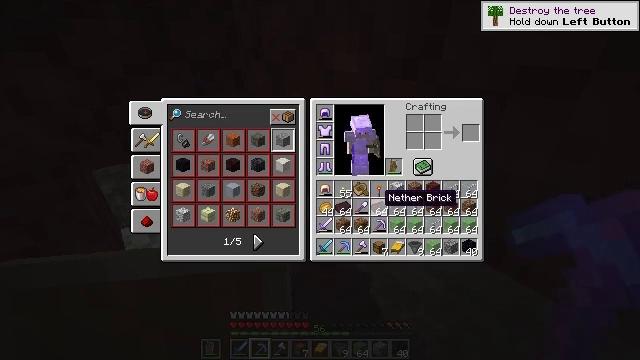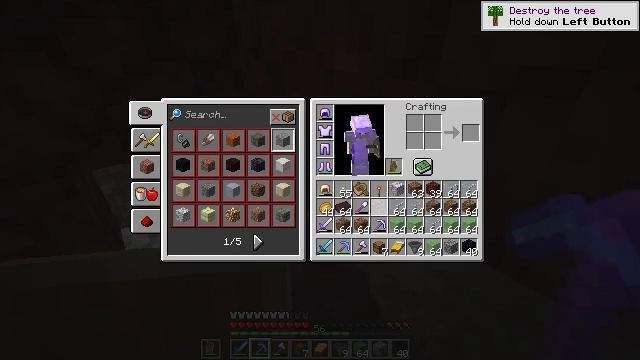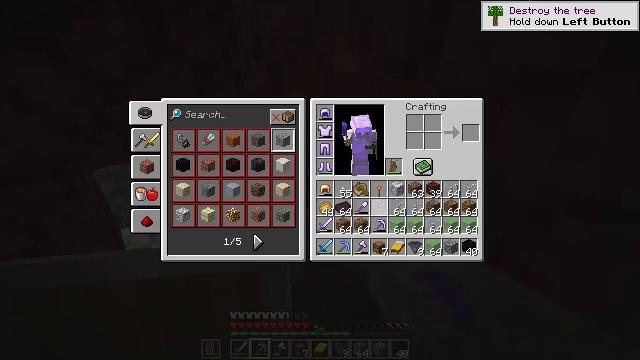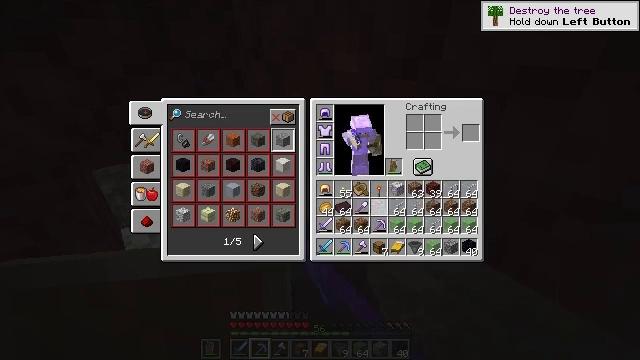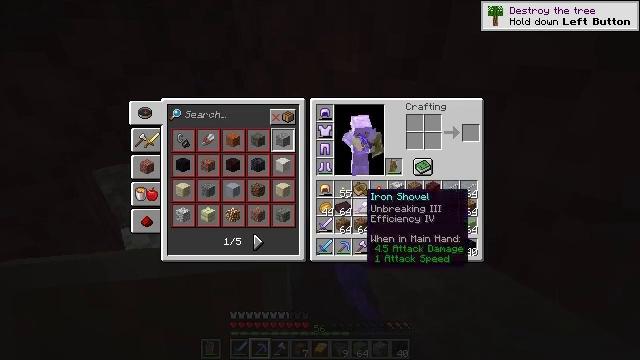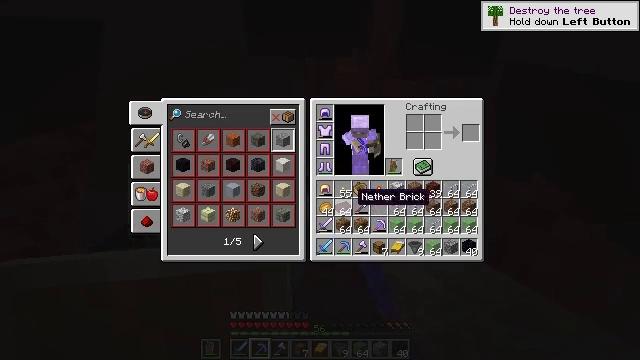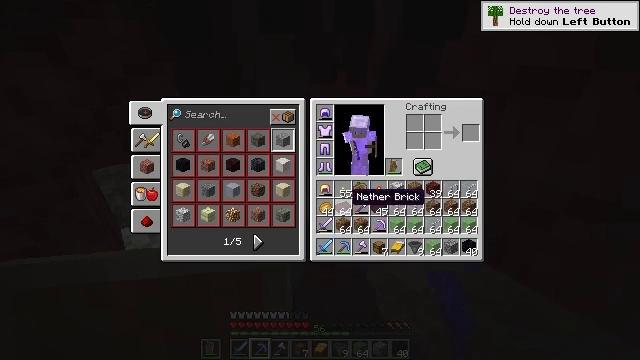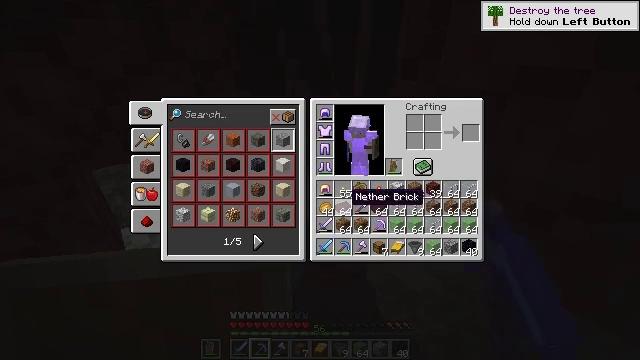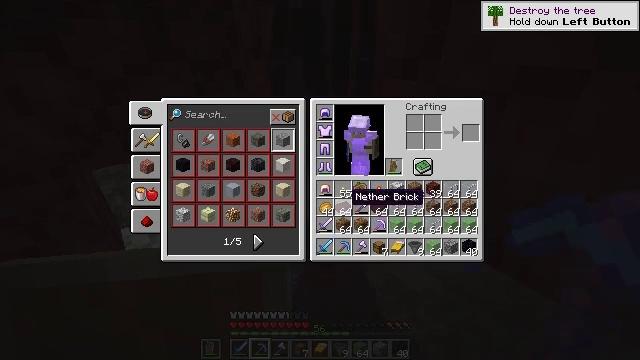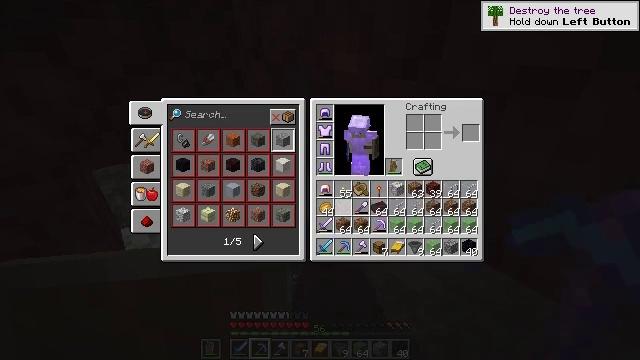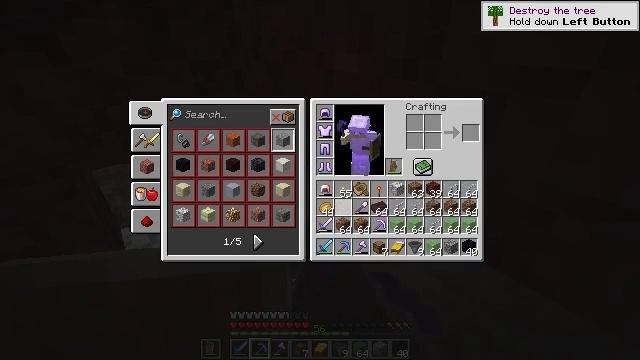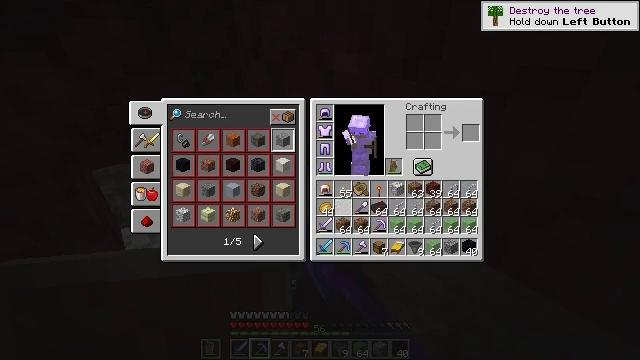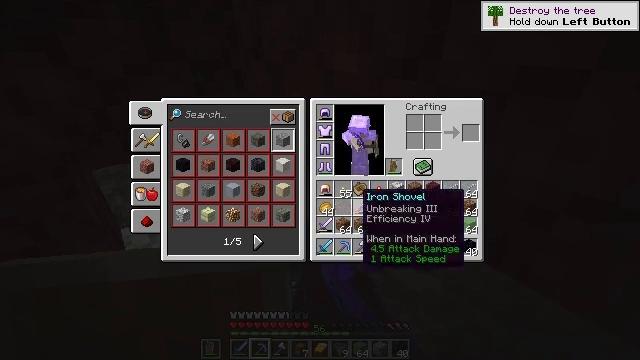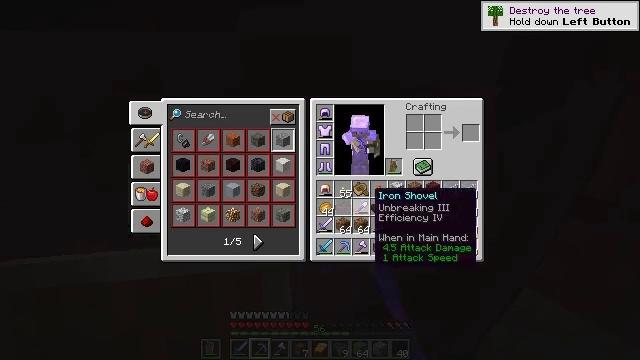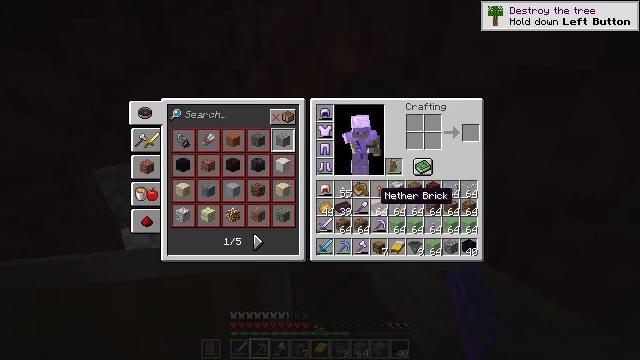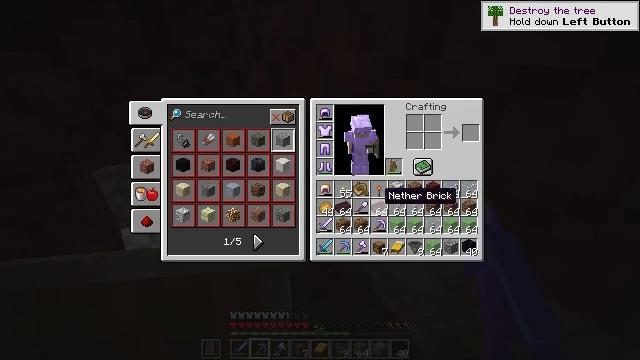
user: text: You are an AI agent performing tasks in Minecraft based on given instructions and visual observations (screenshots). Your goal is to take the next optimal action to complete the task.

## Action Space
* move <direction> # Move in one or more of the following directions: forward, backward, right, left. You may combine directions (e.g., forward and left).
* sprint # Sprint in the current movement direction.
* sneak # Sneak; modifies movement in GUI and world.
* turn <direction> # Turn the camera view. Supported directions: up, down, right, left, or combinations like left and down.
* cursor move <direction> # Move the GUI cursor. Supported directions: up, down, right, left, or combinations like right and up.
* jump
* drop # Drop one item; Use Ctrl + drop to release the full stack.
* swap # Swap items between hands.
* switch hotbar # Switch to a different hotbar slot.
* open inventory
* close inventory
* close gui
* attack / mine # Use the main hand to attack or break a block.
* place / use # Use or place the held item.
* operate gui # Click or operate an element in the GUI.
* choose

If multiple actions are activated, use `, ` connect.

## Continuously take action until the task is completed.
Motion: motion action
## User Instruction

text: Drop a nether brick.
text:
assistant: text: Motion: sprint, drop
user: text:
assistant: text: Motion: sprint, drop
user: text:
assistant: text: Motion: sprint
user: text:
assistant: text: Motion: sprint, cursor move left
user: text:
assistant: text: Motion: sprint, cursor move left
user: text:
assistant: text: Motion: sprint
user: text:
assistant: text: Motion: sprint
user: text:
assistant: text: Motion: sprint
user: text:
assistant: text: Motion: sprint, drop
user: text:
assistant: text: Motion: sprint, drop
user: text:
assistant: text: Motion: sprint
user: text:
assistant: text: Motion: sprint, cursor move right
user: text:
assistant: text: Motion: sprint, cursor move right
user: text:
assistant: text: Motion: sprint
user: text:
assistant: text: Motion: sprint
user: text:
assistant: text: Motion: sprint
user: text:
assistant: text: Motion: sprint
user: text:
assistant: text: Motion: sprint, drop
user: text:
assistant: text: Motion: sprint, drop
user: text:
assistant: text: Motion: sprint
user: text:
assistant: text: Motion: sprint
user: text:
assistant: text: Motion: sprint
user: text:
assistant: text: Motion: no_op
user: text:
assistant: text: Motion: no_op
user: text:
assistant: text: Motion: no_op
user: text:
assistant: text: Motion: no_op
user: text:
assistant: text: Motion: close inventory
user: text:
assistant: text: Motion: close inventory
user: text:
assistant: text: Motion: close inventory
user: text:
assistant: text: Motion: no_op